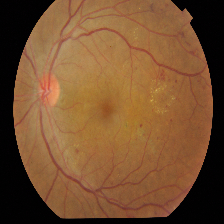
Diabetic retinopathy grade: Proliferative DR